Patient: sex M, age 42
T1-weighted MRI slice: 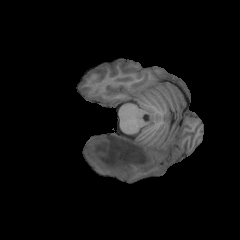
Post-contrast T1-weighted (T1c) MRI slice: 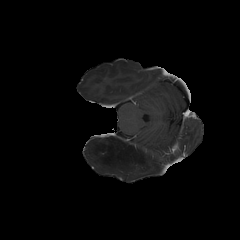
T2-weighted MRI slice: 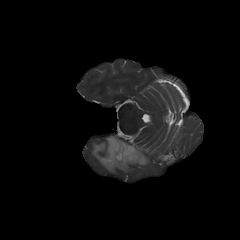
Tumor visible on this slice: yes
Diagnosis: Astrocytoma, IDH-mutant
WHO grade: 2